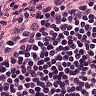
Metastatic tissue present: no